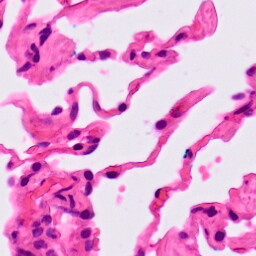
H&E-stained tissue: Lung